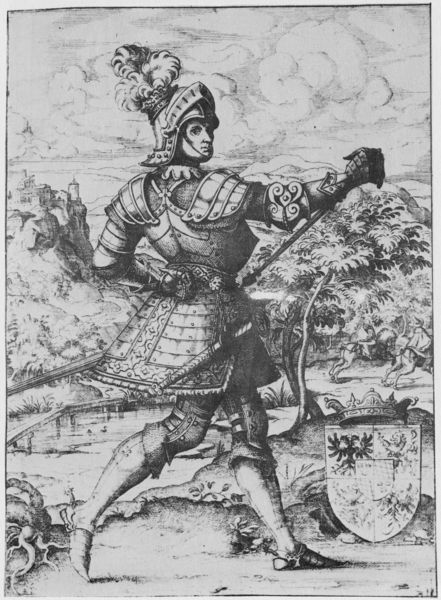
Titel: Bildnis des Reginobertus (Regenbrecht)
Künstler: Jost Amman
Institution: (Seriendruck)
Schlagwörter: adler, baum, berg, blätter, feder, held, himmel, mann, schatten, weiß, wolken, bäume, fluss, landschaft, see, stadt, bewegung, grau, handschuh, handschuhe, licht, mund, nase, profil, schwarz, gras, weg, rock, arme, augen, federn, gesicht, rahmen, bildnis, herr, portrait, porträt, erde, gräser, halme, horizont, hügel, strauch, brücke, busch, büsche, boden, pflanzen, kinn, krone, anhöhe, pferde, beine, federbusch, taille, bein, holzschnitt, schuhe, berge, grafik, graphik, bug, spitz, metall, sandalen, knie, scheide, wade, nieten, schild, panzer, burg, bayern, wurzel, druck, holzstich, radierung, stich, schwarzweiß, schwert, säbel, uniform, waffen, soldat, lauf, degen, helm, ritter, rüstung, wappen, zacken, harnisch, wurzeln, dolch, krieger, visier, ständer, helmbusch, kupferstich, zepter, burgen, heraldik, waffenrock, beinschienen, kriege, körperdrehung, chritt, herald, visir, messeer, schneller schritt, efederbusch, federbushc